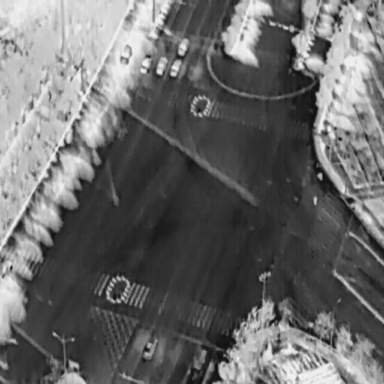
There are six Cars in the infrared image.